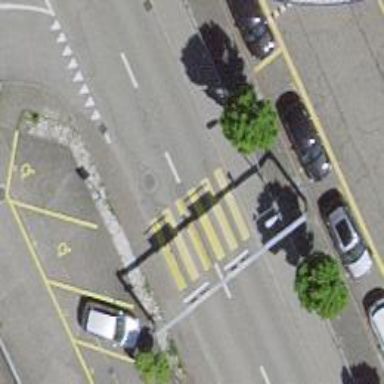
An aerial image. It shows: Marked crossing on the road.